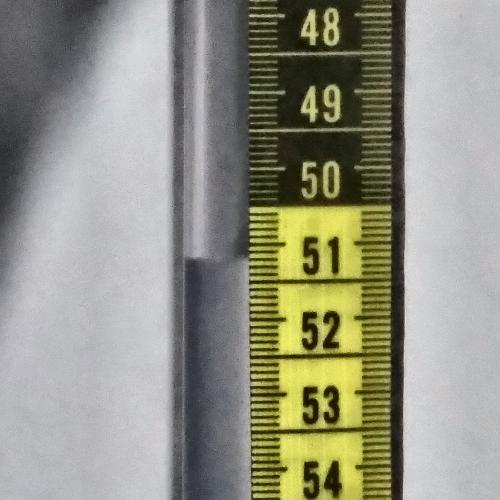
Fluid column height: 51.2 cm